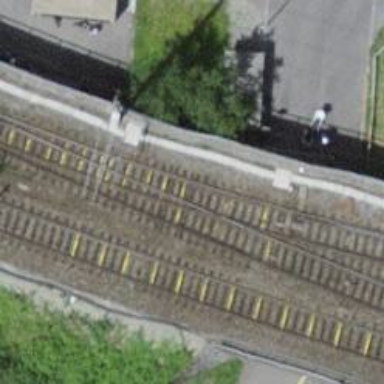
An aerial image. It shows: Single-track railway siding with electrified contact lines. The voltage of the lines is 3000 and 15000.